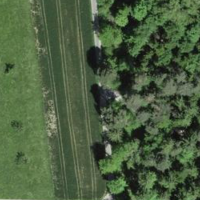
EUNIS habitat code: 40
Species observed at this site:
Maniola jurtina
Cornus sanguinea